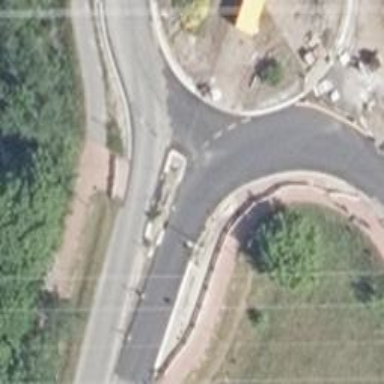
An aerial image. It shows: Uncontrolled road crossing with pedestrian island.